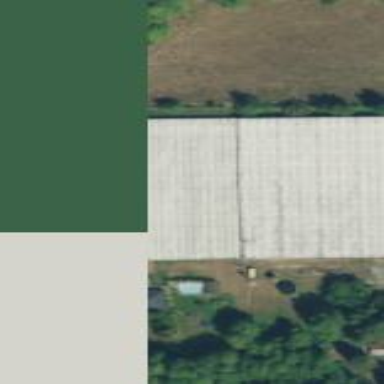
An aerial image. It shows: Area dedicated to greenhouse horticulture.